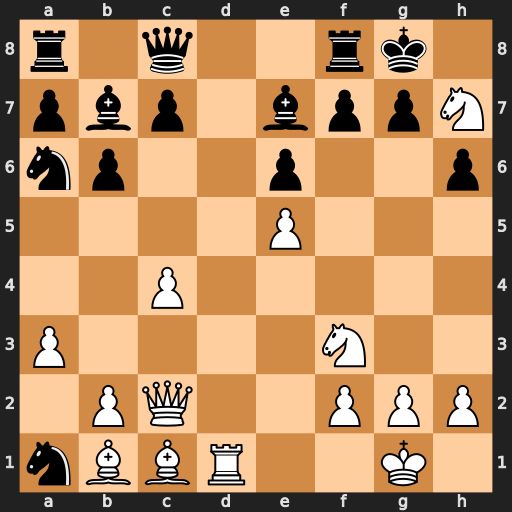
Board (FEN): r1q2rk1/pbp1bppN/np2p2p/4P3/2P5/P4N2/1PQ2PPP/nBBR2K1
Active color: w
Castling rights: -
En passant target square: -
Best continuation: Nf6+ gxf6 Qh7#